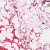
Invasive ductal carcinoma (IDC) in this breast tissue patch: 0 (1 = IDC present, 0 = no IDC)